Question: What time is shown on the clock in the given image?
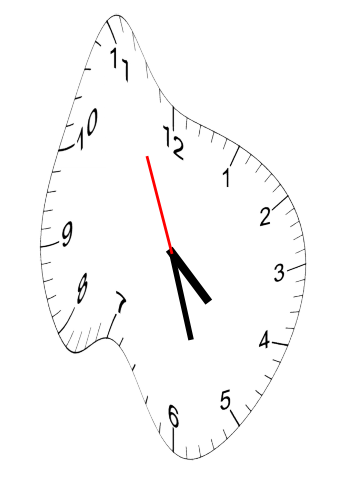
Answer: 04:26:56